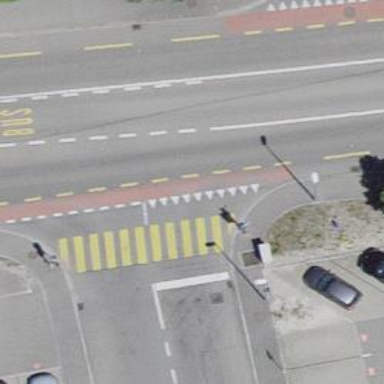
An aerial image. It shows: Crossing with traffic signals.